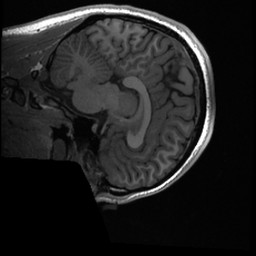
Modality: T1w
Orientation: sagittal
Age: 18
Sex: female